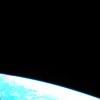
Label: space